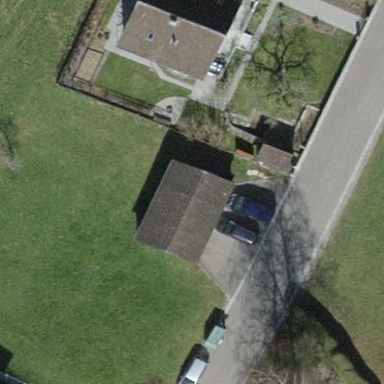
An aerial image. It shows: Group of garages.